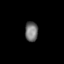
Tissue: prostate
Cell type: T cells
Senescence score: 0.3141
Nuclear area (px): 250
Mean DAPI intensity: 116.788